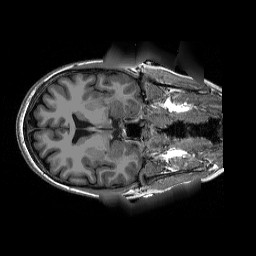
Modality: T1w
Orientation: axial